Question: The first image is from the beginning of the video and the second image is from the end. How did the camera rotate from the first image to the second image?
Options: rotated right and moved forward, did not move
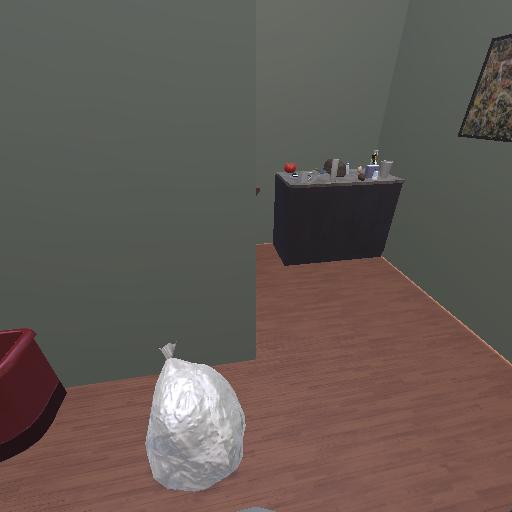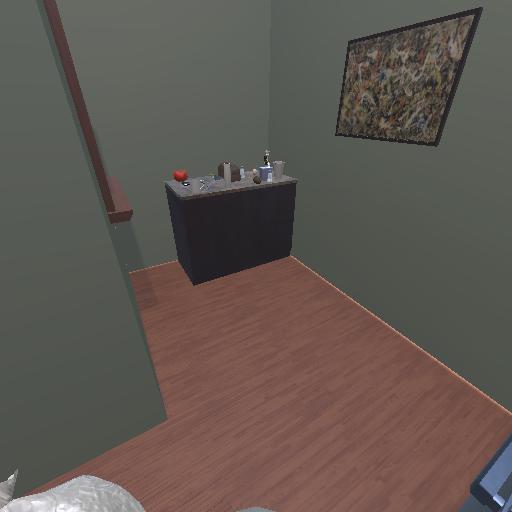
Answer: rotated right and moved forward